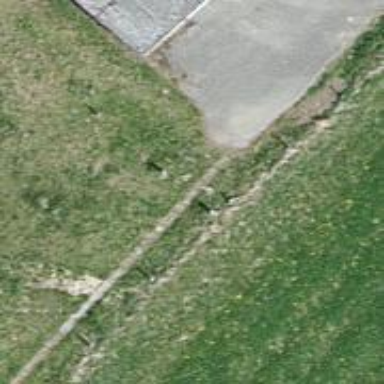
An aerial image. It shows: Driveway.